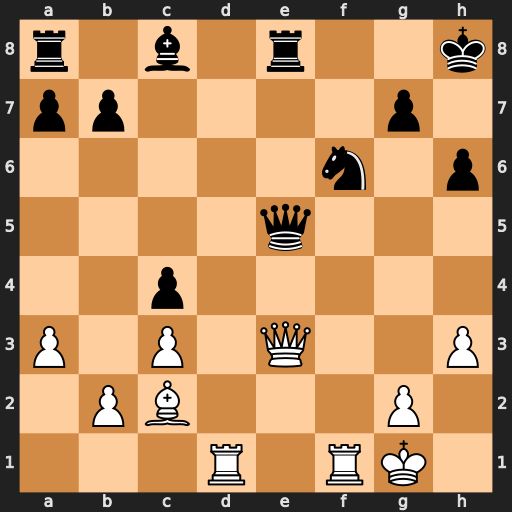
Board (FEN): r1b1r2k/pp4p1/5n1p/4q3/2p5/P1P1Q2P/1PB3P1/3R1RK1
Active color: w
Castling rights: -
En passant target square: -
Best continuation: Qxe5 Rxe5 Rd8+ Ng8 Rff8